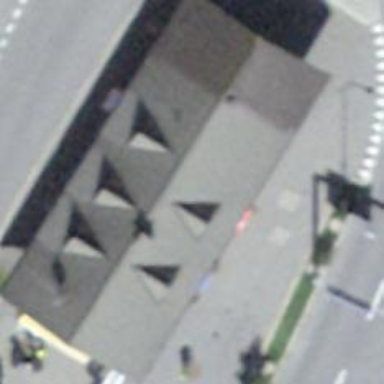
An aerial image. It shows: Cafe that also serves as kiosk.